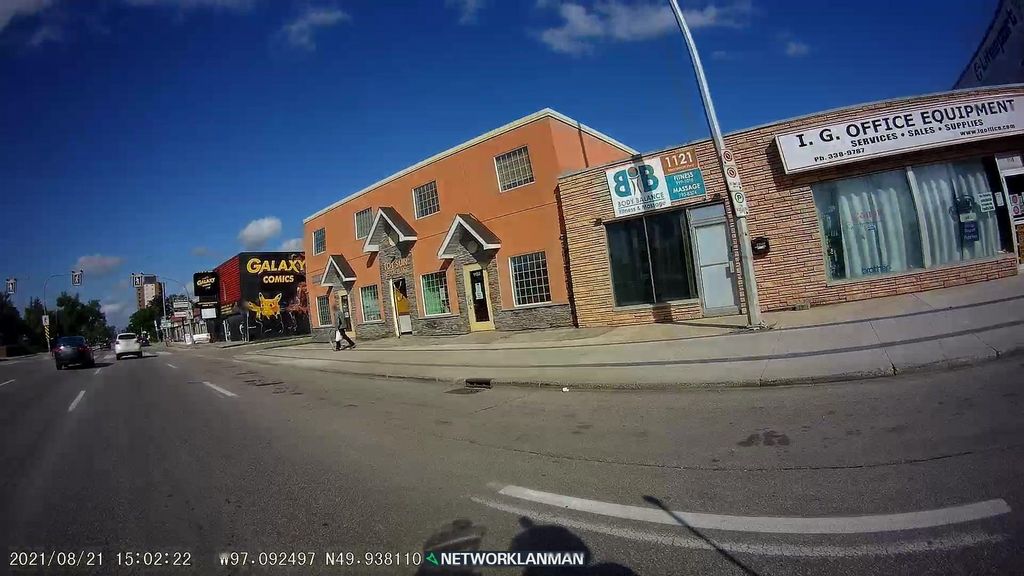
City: winnipeg